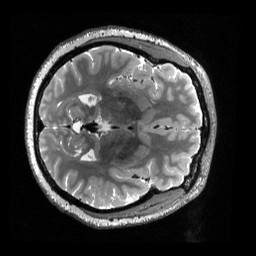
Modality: T2w
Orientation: axial
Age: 47
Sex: female
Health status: ill
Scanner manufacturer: siemens
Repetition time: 3.2 s